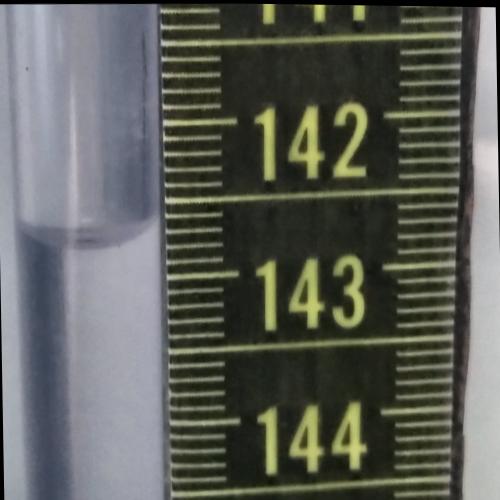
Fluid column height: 142.7 cm